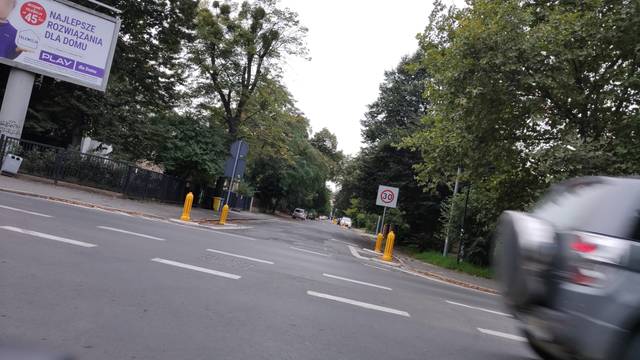
Region: Germany
Coordinates: 51.083, 17.018